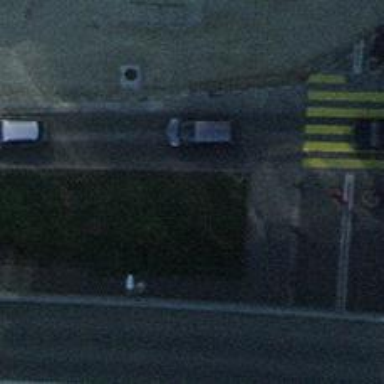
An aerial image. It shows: Bus stop with shelter. It is platform for public transport.